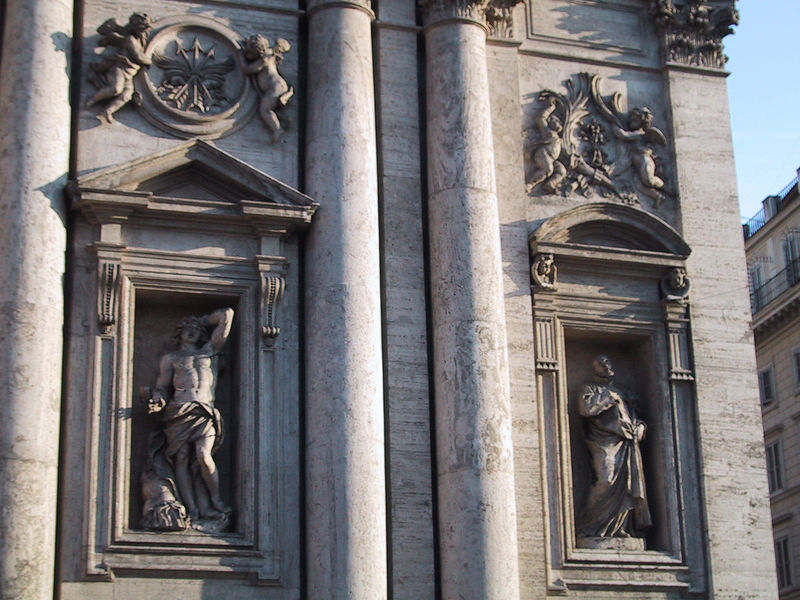
Titel: Rom, S. Andrea della Valle
Künstler: Carlo Rainaldi
Standort: Rom, S. Andrea della Valle (EU - I - Latium)
Schlagwörter: mann, nackt, marmor, männer, säule, säulen, haus, architektur, sockel, stein, kirche, engel, statue, bogen, fassade, giebel, figuren, rad, detail, foto, wappen, jüngling, skulpturen, statuen, rosette, pfeile, klagen, kapitel, nischen, nackter oberkörper, kapitele, gebäute